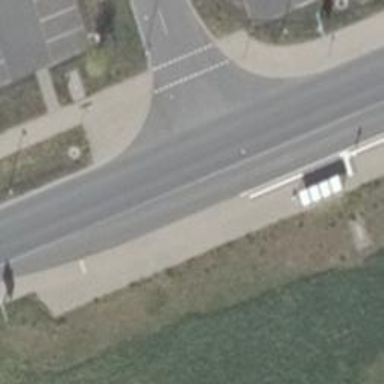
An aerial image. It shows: Uncontrolled crossing on footway.